Field crop: maize
Growth stage: 2
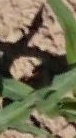
Species: maize